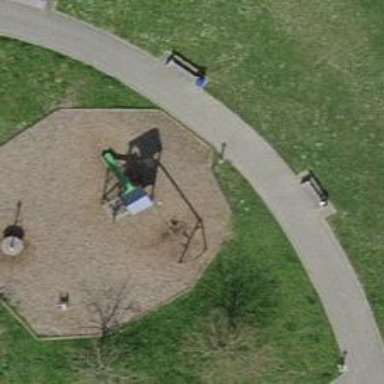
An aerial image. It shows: Multi-play playground in leisure land.